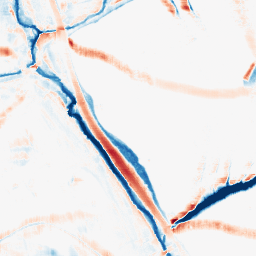
Category: morphological
Decomposition family: morphological_square
Decomposition parameters: operation: average
size: 15
Upsampling method: quintic
Upsampling parameters: scale: 2
Upsampling scale: 2